You are looking at the short-time Fourier spectrogram of a bearing's acceleration signal. What is the most likely bearing condition (normal, inner_race, outer_race, ball)?
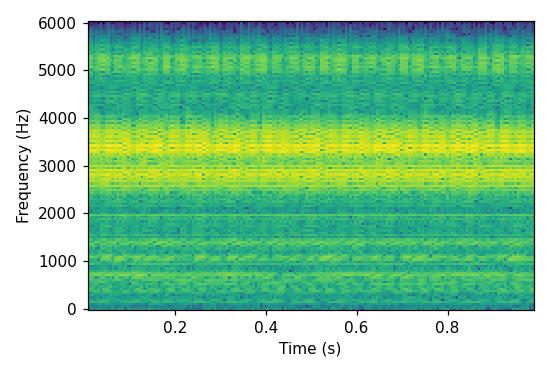
Answer: outer_race